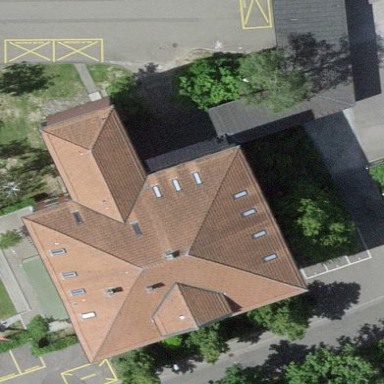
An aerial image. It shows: View of roof of building.